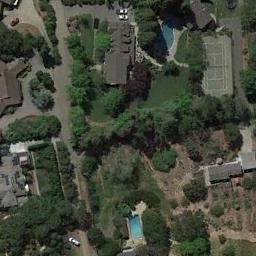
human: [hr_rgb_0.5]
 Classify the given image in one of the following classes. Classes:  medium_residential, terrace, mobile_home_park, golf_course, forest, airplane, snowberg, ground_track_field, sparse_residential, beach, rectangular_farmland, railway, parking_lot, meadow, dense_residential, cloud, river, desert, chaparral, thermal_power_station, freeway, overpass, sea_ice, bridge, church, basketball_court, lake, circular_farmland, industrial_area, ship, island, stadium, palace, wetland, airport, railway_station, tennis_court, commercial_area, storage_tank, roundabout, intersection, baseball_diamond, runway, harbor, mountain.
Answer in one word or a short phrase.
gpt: tennis_court